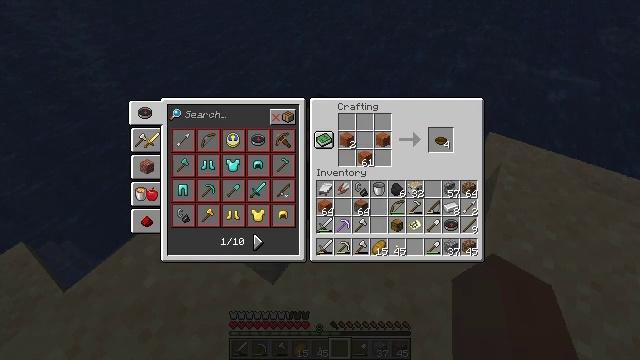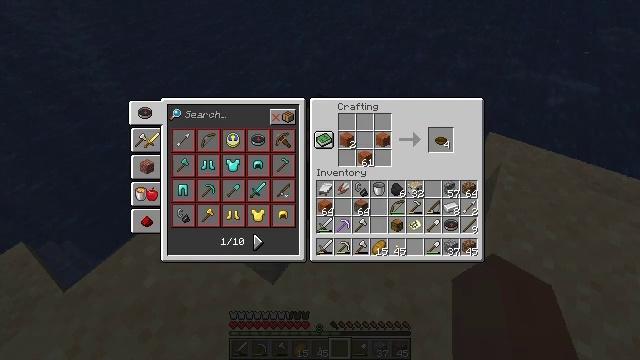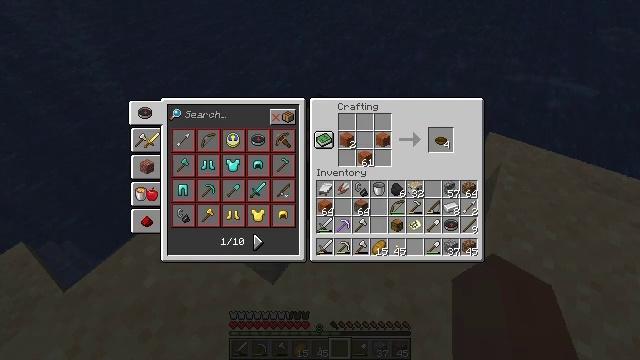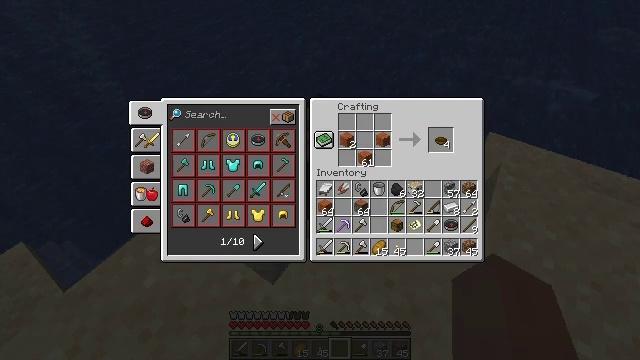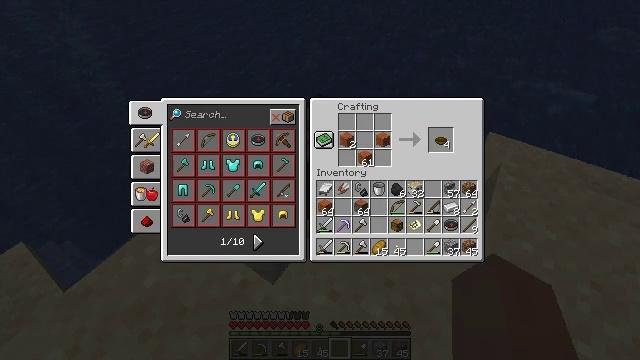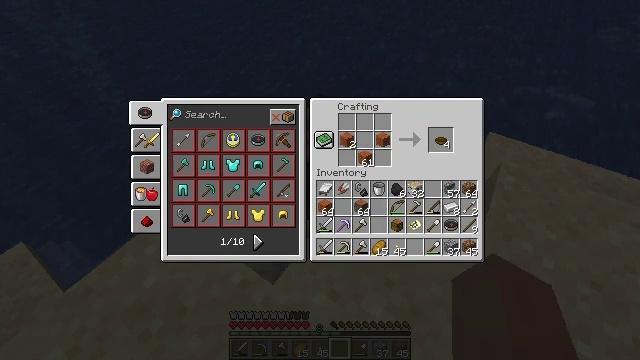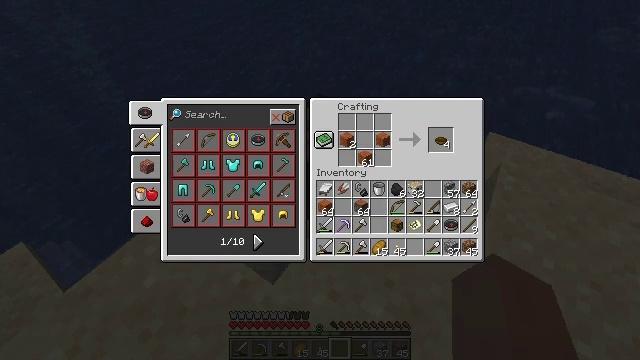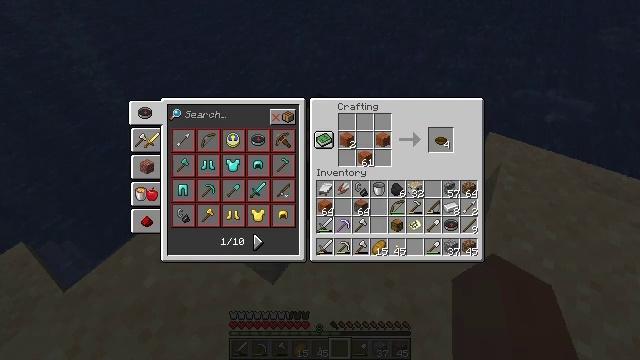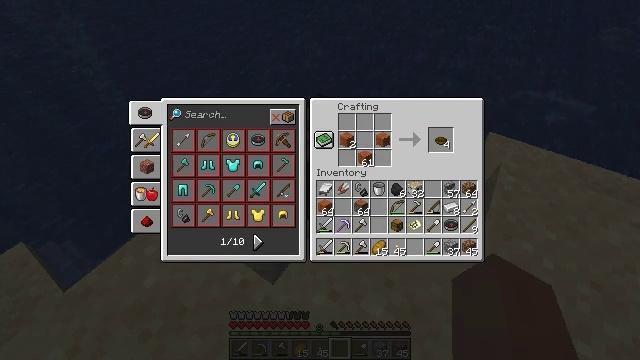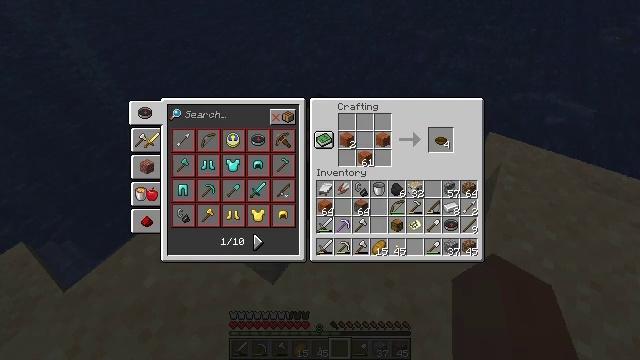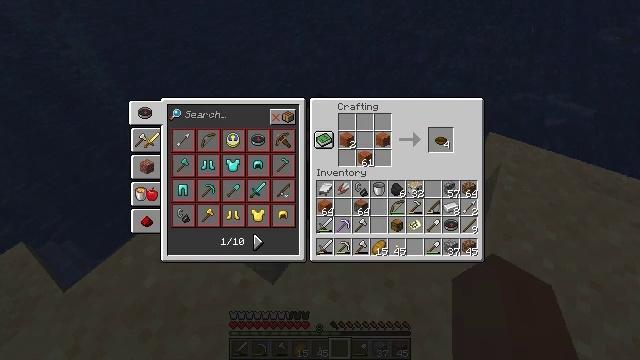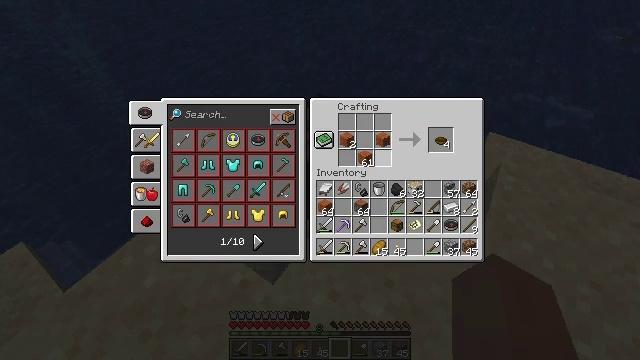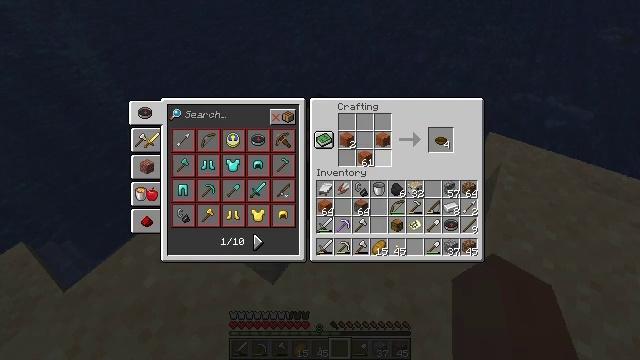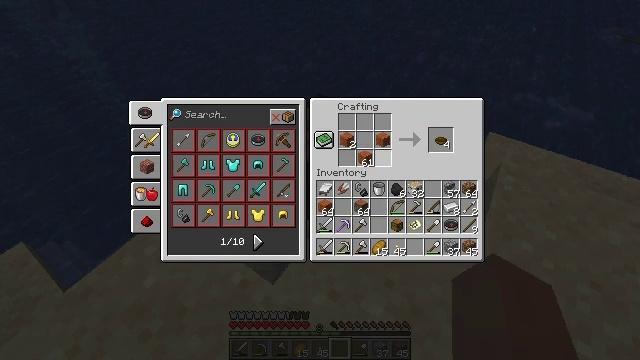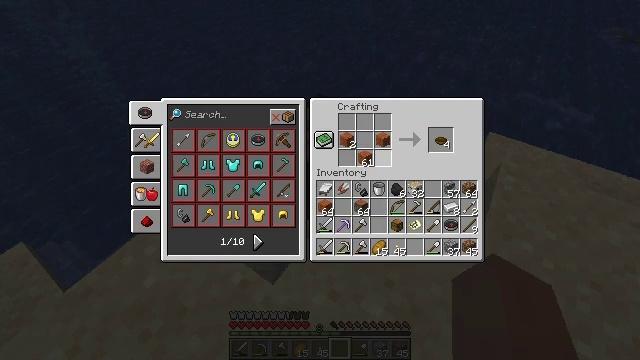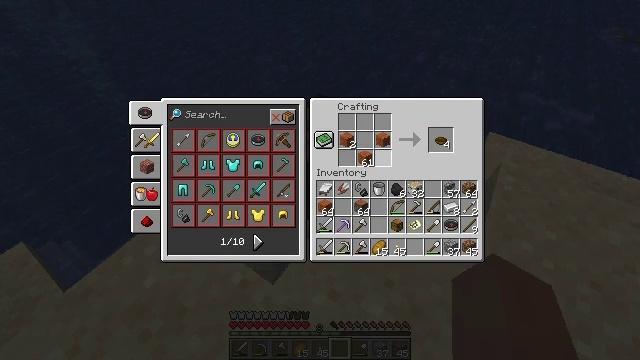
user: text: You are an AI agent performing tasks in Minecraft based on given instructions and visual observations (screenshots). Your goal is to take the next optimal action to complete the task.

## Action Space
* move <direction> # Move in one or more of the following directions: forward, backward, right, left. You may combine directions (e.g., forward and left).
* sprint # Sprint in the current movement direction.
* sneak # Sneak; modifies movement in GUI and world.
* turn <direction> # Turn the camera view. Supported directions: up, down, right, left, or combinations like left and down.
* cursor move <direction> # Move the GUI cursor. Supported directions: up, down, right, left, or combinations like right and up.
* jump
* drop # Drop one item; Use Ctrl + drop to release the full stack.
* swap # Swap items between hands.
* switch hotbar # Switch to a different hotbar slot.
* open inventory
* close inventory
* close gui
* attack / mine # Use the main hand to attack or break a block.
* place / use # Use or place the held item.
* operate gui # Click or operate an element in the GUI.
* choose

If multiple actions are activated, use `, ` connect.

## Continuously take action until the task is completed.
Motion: motion action
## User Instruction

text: To get a acacia boat with planks, open a crafting table.
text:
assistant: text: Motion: no_op
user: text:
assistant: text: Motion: no_op
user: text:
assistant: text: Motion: turn left
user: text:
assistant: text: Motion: turn left
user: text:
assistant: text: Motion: no_op
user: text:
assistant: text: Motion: no_op
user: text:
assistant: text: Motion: no_op
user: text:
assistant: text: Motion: no_op
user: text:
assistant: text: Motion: no_op
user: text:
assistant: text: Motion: no_op
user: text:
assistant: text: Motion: no_op
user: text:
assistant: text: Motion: no_op
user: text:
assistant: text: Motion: no_op
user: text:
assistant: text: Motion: no_op
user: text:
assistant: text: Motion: no_op
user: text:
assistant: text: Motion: turn left and down
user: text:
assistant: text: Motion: turn left and down
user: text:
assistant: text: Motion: turn left and down
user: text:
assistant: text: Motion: turn down
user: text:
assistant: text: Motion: turn down
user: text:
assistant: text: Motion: no_op
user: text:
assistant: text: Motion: no_op
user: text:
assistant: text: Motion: no_op
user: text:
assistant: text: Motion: turn right
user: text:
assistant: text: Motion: no_op
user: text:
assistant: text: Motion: no_op
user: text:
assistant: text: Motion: no_op
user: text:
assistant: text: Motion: no_op
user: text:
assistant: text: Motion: no_op
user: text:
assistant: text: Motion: no_op